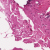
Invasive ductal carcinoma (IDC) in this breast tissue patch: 0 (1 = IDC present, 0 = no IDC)